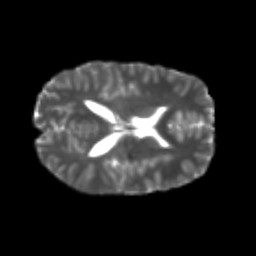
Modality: T2w
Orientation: axial
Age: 21
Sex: male
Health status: healthy
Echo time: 0.074 s